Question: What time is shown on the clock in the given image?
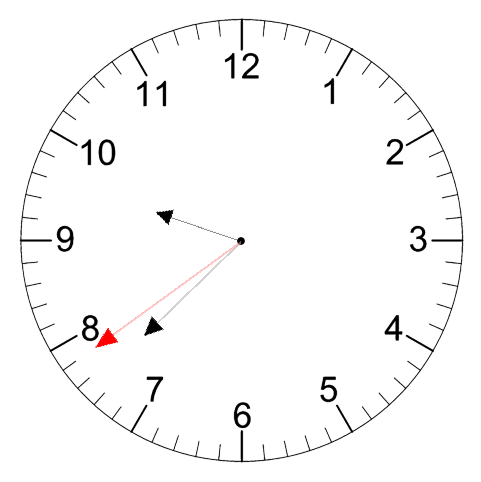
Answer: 09:37:39